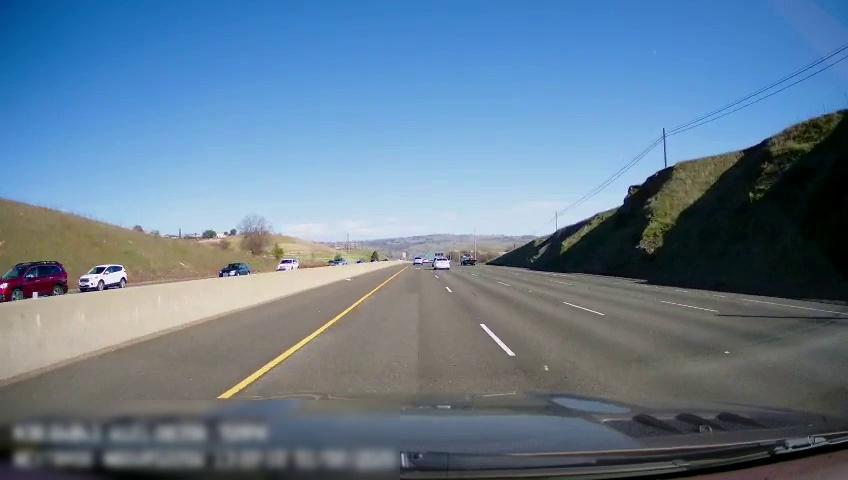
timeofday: Day
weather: Sunny
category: Drivable Space
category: Vehicles | SUV
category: Vehicles | SUV
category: Vehicles | SUV
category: Vehicles | Car
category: Vehicles | Truck
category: Vehicles | Car
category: Vehicles | Other LV
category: Lanes | Current Lane
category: Lanes | Current Lane
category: Lanes | Alternate Lane
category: Lanes | Alternate Lane
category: Lanes | Alternate Lane